Interaction volume radius: 5 \u00c5
Interaction volume height: 20 \u00c5
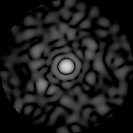
Disorder parameter: 0.8654